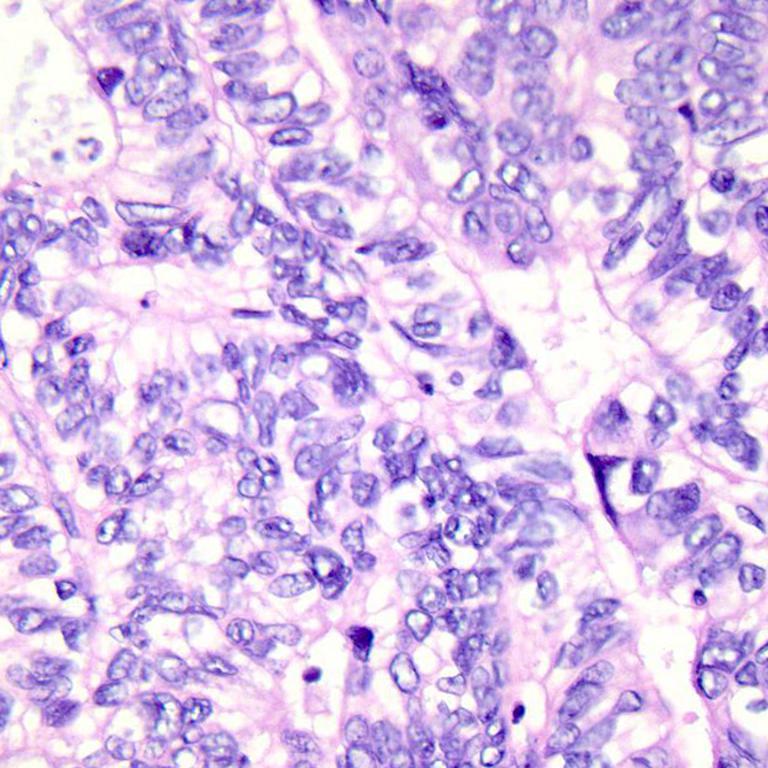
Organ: colon
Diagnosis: adenocarcinomas